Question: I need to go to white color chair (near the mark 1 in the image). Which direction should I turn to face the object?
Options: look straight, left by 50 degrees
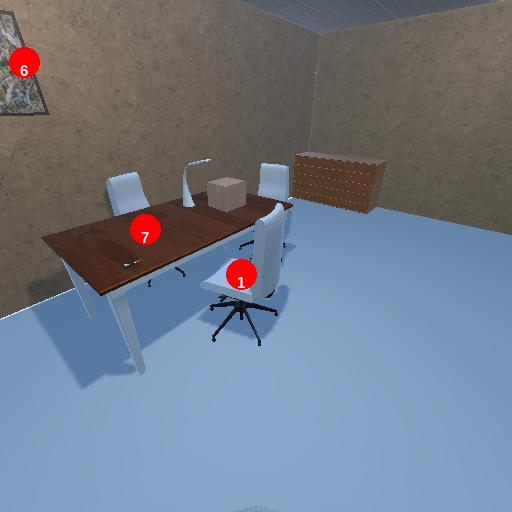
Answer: look straight